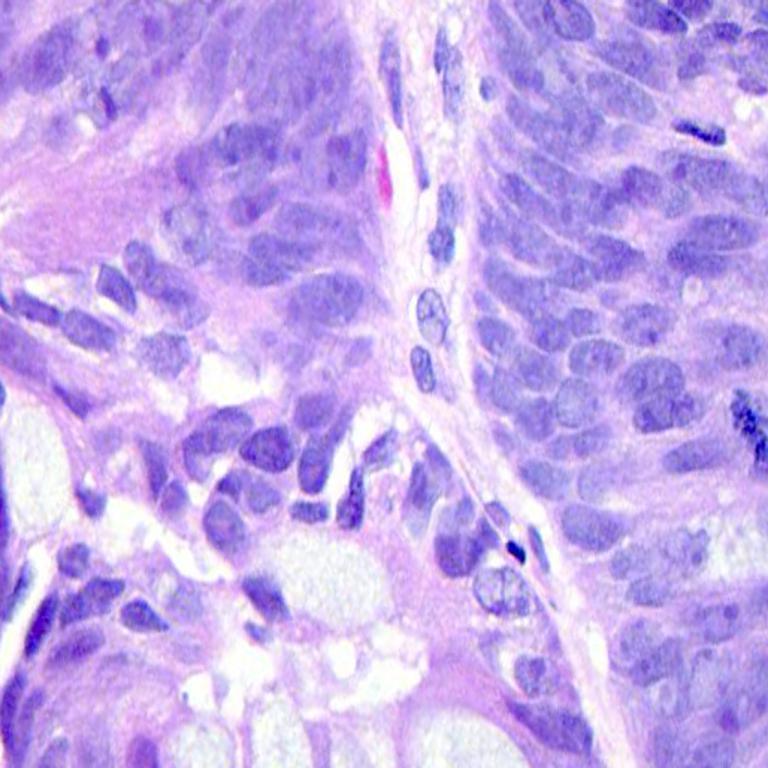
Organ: colon
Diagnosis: adenocarcinomas